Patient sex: M
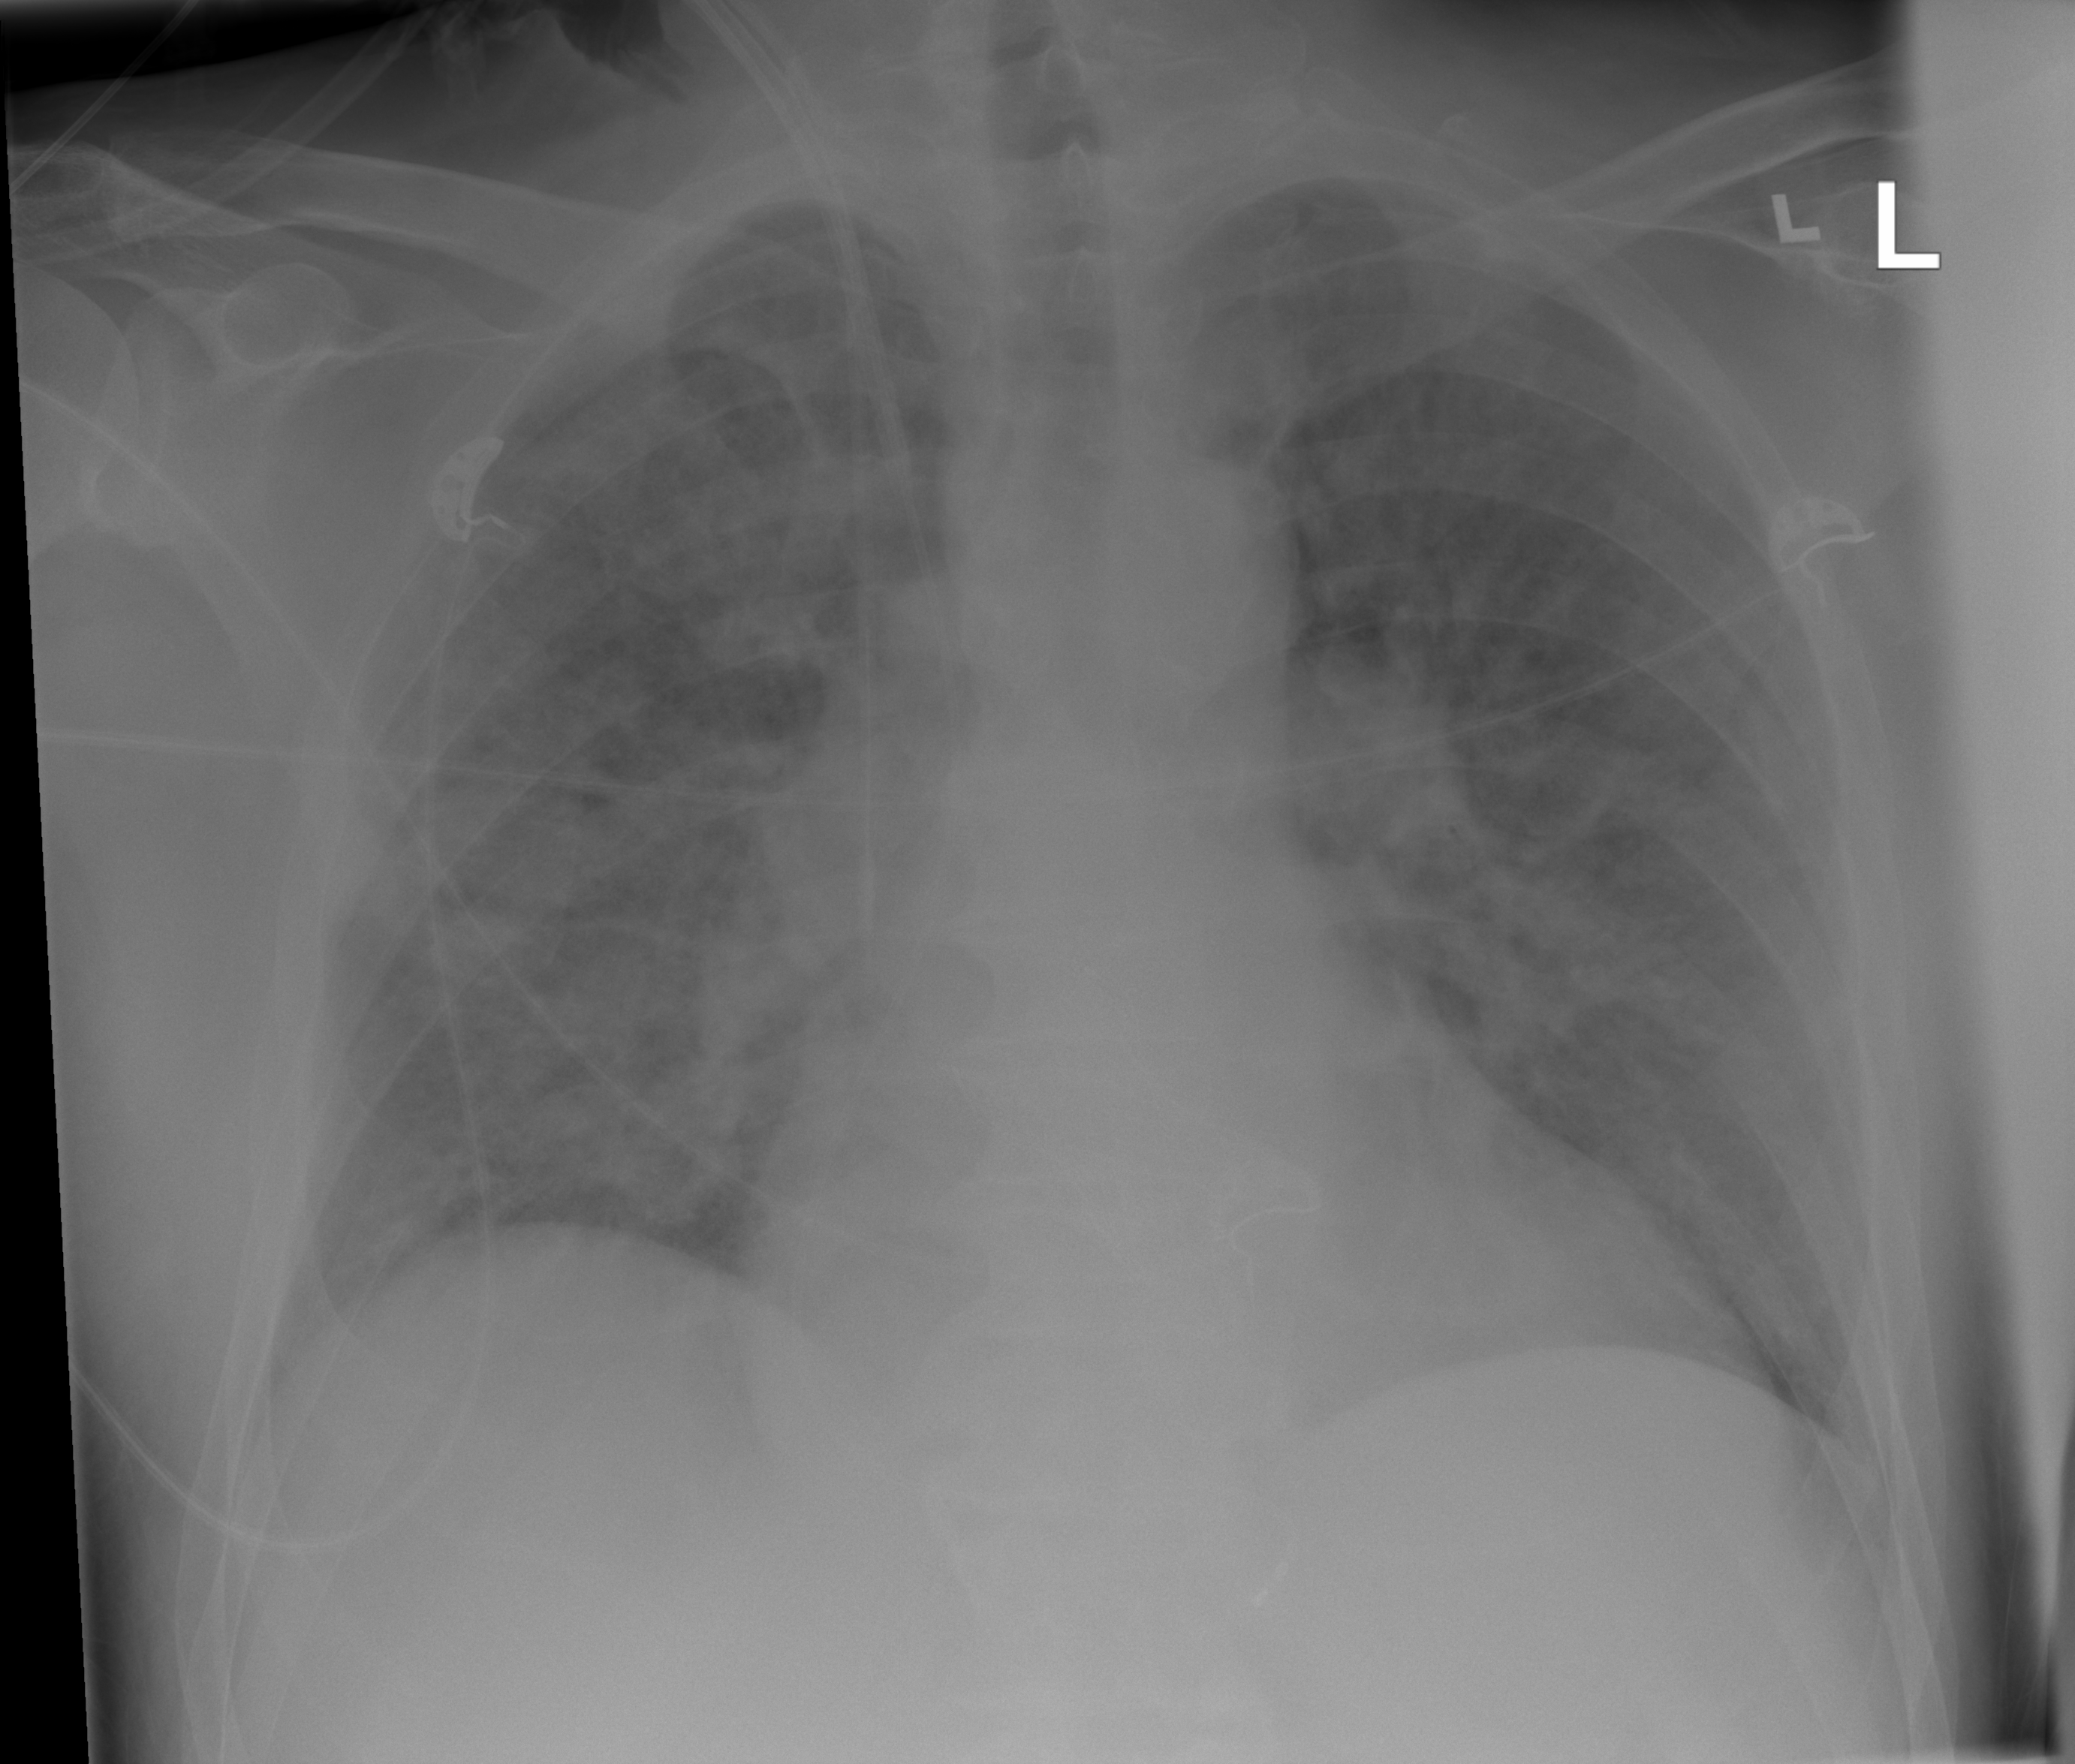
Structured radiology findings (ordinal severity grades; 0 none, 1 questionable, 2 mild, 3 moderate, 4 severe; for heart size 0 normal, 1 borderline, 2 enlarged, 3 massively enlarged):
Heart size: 2
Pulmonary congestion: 2
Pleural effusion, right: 0
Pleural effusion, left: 0
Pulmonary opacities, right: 3
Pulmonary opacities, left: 3
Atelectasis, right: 2
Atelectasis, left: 2